Interaction volume radius: 5 \u00c5
Interaction volume height: 15 \u00c5
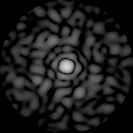
Disorder parameter: 0.8612